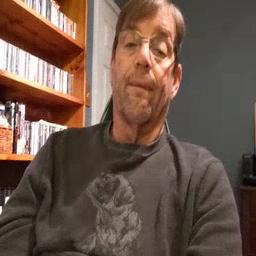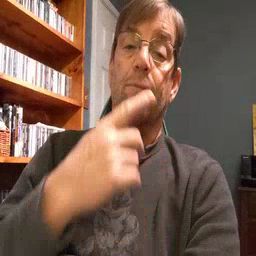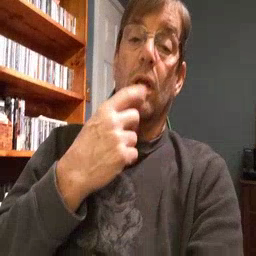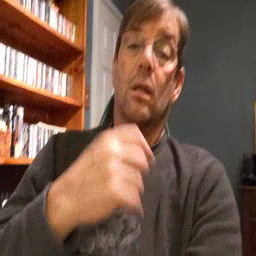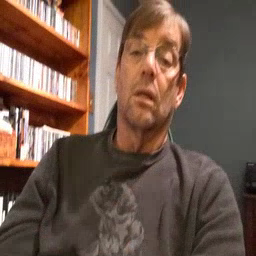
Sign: red